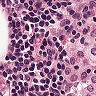
Metastatic tissue present: no